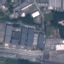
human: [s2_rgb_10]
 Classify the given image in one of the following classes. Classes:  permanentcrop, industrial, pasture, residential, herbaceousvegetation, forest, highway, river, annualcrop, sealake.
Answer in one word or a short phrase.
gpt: Industrial